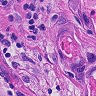
Metastatic tissue present: yes